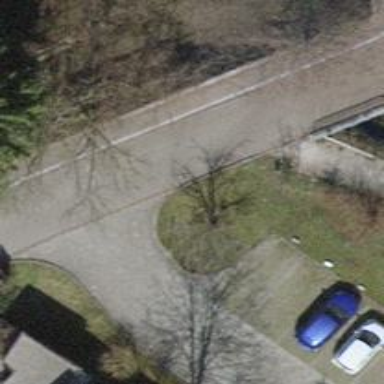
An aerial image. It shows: Urban tree adds touch of nature to the surroundings.